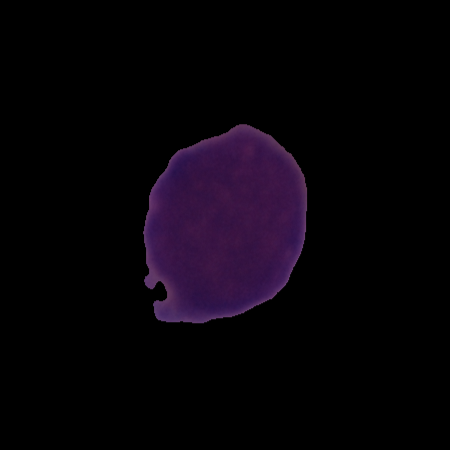
Label: cancer